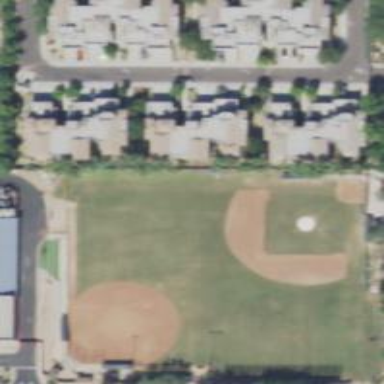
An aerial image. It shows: Baseball pitch for leisure land activities.